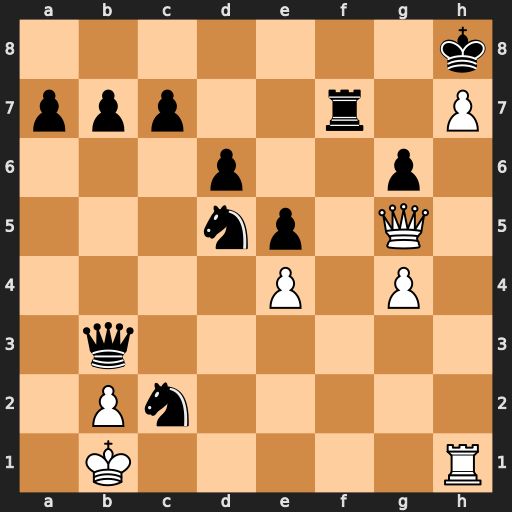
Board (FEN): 7k/ppp2r1P/3p2p1/3np1Q1/4P1P1/1q6/1Pn5/1K5R
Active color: w
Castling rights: -
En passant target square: -
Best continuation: Qd8+ Rf8 Qxf8#